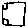
Label: square